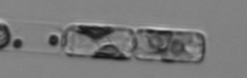
Label: Guinardia_delicatula_TAG_internal_parasite